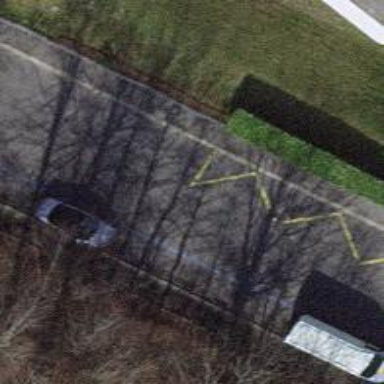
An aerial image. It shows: Public transport stop position.